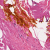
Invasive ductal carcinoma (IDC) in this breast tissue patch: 0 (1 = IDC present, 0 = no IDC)